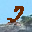
Label: 2